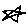
Label: star